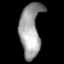
Tissue: lung
Cell type: Myeloid cells
Senescence score: 0.1766
Nuclear area (px): 1123
Mean DAPI intensity: 155.329